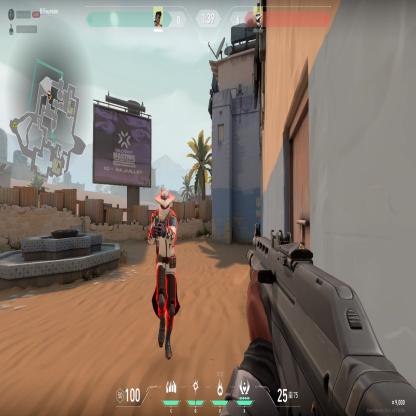
Label: enemy